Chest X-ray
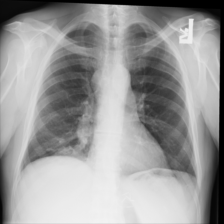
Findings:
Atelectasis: negative
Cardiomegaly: negative
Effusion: negative
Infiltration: negative
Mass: negative
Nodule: negative
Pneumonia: negative
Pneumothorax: negative
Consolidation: negative
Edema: negative
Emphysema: negative
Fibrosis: negative
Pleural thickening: negative
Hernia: negative